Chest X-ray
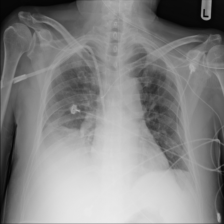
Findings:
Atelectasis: positive
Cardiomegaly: negative
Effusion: negative
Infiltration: negative
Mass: negative
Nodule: negative
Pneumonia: negative
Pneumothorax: negative
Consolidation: negative
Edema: negative
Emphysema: negative
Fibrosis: negative
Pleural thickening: negative
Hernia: negative